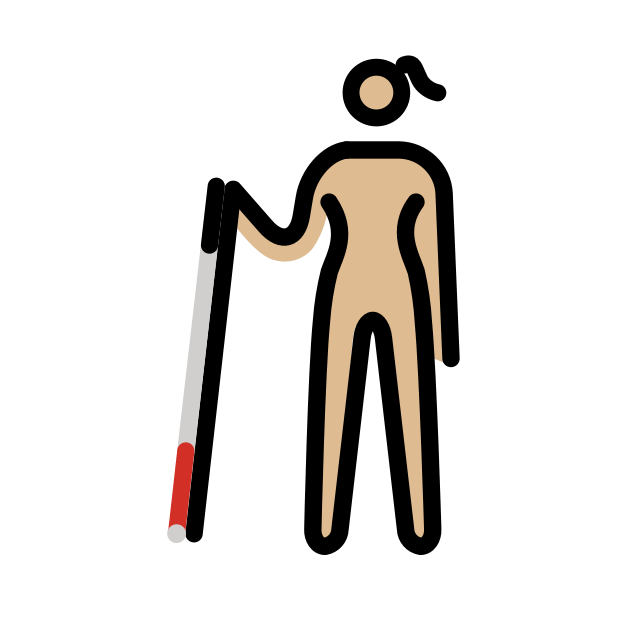
woman with white cane: medium-light skin tone